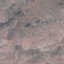
Label: HerbaceousVegetation